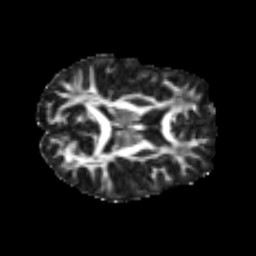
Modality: FA
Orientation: axial
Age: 47
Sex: male
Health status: healthy
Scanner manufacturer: siemens
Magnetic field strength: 3 T
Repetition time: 3.6 s
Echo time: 0.092 s